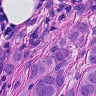
Metastatic tissue present: yes